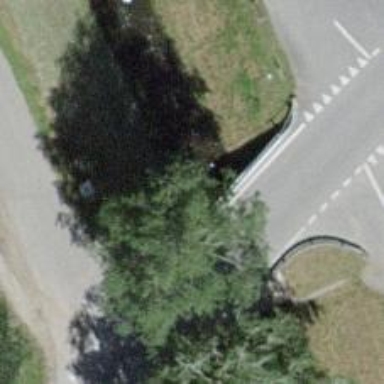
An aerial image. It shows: Culvert tunnel under ditch.